Interaction volume radius: 10 \u00c5
Interaction volume height: 20 \u00c5
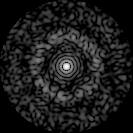
Disorder parameter: 0.8326